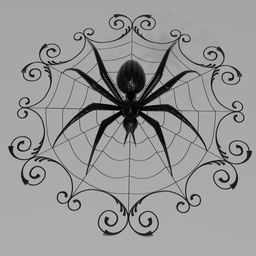
Label: animals